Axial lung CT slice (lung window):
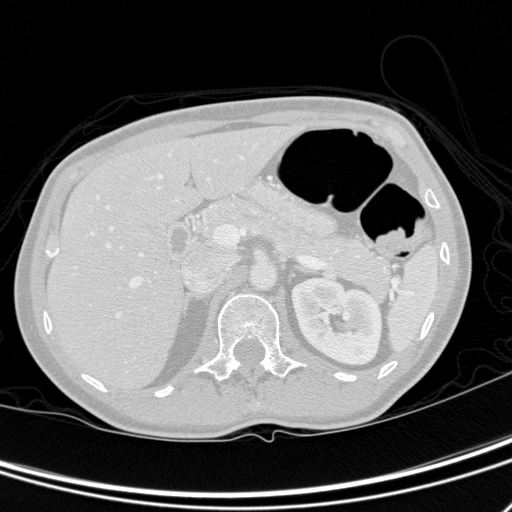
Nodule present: no